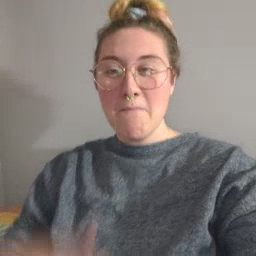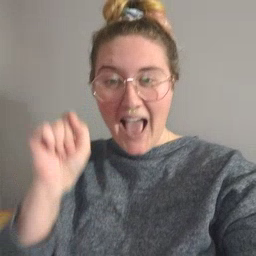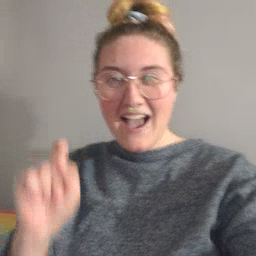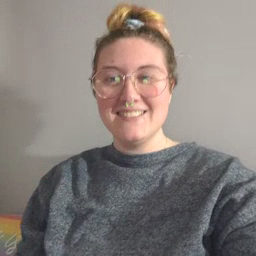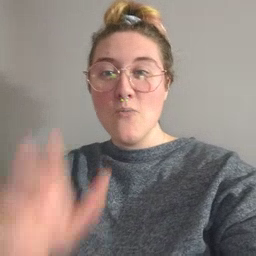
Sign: because